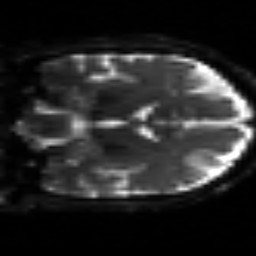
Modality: sbref
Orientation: coronal
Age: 39
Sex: female
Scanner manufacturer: siemens
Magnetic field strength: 3 T
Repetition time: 3.2 s
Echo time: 0.081 s